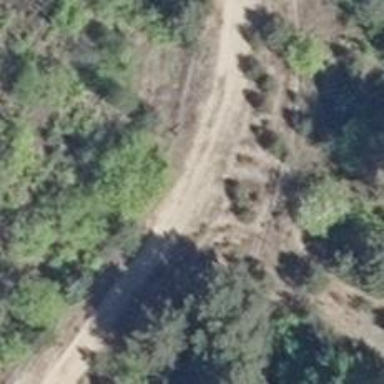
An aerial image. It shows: Sandy track with grade 4 tracktype.